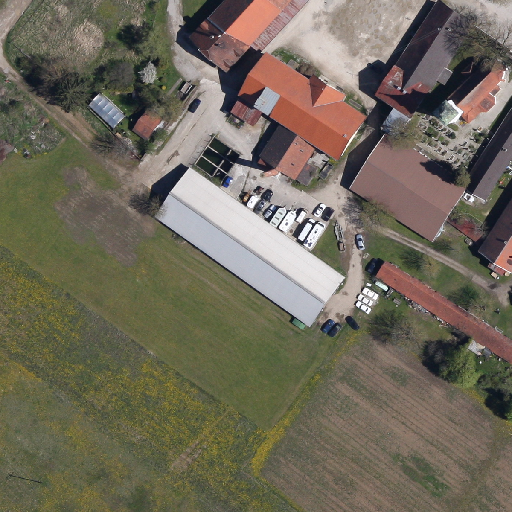
Referring expression: heavy-duty vehicle in the parking area